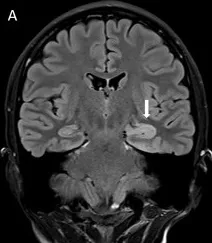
(A) The coronal fluid attenuation inversion recovery (FLAIR) magnetic resonance (MRI) -image taken during the acute stage of the illness shows an abnormally hyperintense and swollen head of the left hippocampus (arrow).
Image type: radiology (mri)